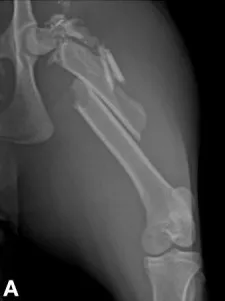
Preoperative radiographs and computed tomography scan of the left hind limb. Craniocaudal.
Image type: radiology (x_ray)